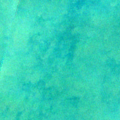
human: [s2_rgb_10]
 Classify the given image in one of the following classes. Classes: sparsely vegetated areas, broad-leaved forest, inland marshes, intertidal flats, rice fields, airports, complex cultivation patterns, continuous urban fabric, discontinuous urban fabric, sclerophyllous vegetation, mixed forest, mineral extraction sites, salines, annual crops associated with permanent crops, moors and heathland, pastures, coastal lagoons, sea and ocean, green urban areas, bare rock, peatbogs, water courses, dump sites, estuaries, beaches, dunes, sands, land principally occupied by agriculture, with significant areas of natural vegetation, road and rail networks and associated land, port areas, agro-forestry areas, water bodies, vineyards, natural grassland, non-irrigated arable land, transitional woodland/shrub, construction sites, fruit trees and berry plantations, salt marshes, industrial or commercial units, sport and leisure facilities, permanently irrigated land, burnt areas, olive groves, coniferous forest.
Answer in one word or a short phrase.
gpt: sea and ocean